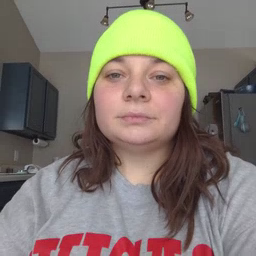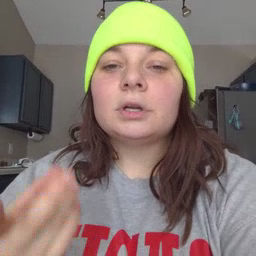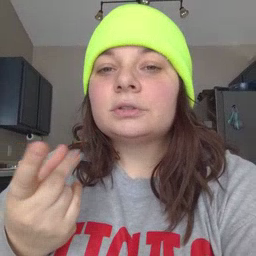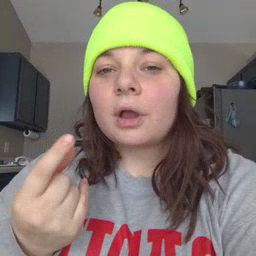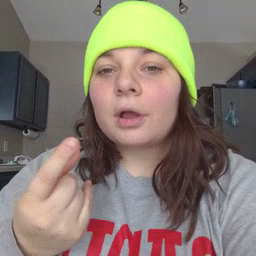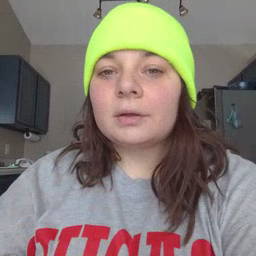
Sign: dog